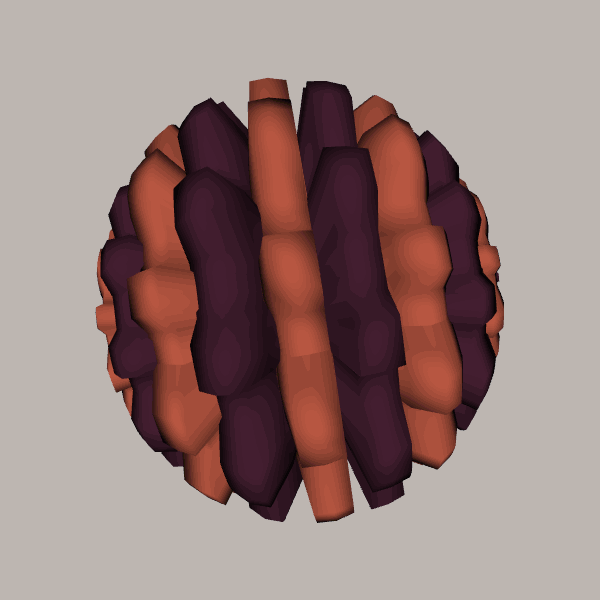
Background: light